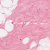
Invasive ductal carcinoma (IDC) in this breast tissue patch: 0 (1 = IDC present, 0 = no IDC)